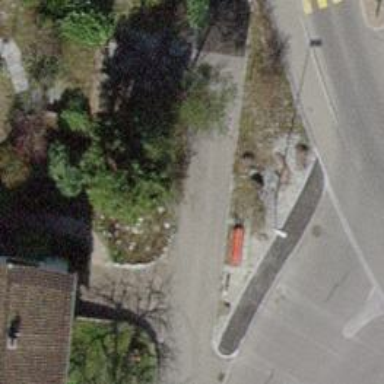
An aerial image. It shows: Red bench.